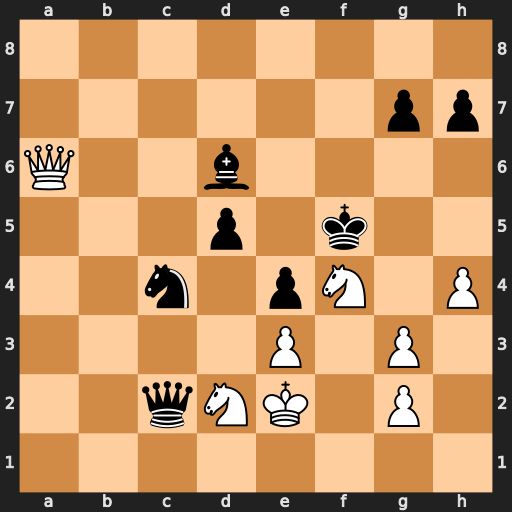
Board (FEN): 8/6pp/Q2b4/3p1k2/2n1pN1P/4P1P1/2qNK1P1/8
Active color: w
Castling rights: -
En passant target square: -
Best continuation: Qc8+ Kf6 Qe6#